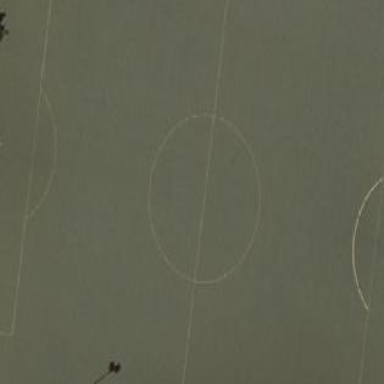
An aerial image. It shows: Artificial turf soccer pitch for leisure land.